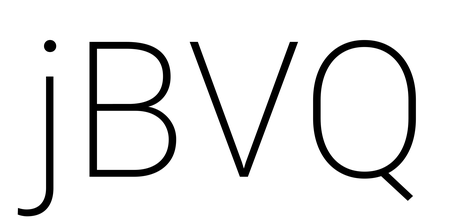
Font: Roboto_ExtraLight